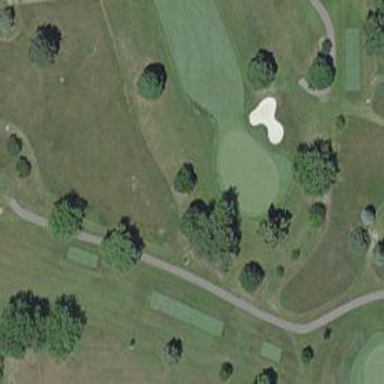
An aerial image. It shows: View of golf hole.